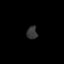
Tissue: skin
Cell type: Epithelial cells
Senescence score: 0.2377
Nuclear area (px): 132
Mean DAPI intensity: 53.985